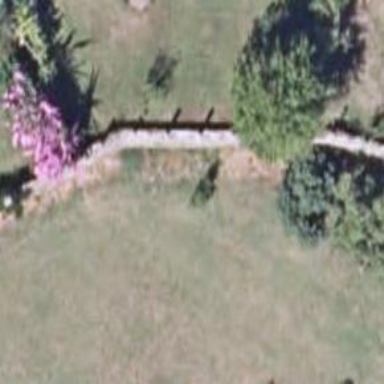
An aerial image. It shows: Fence.